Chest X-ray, AP view. Patient: 17 years old, sex F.
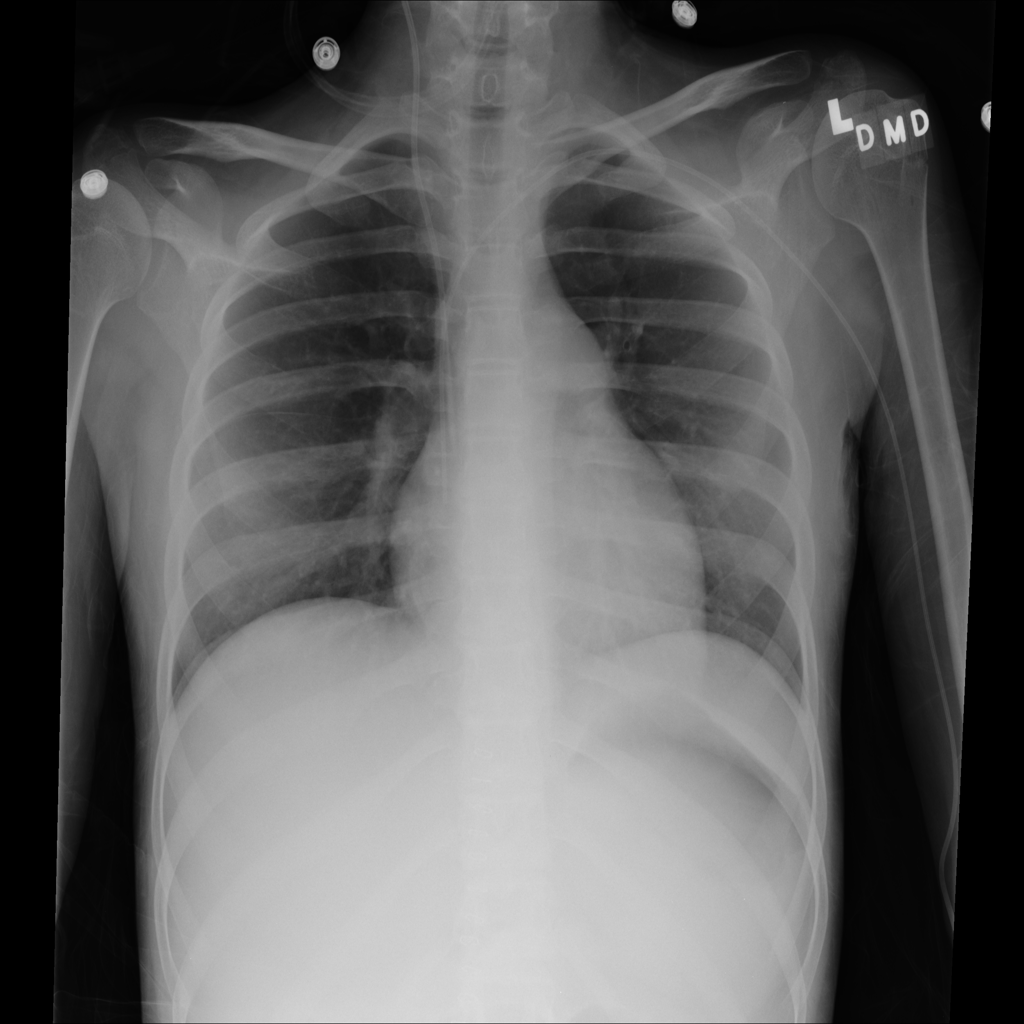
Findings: No Finding